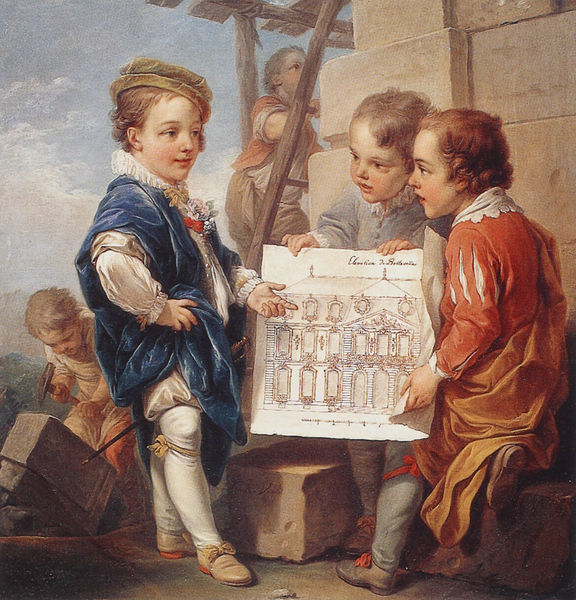
Titel: Allegorien der Künste
Künstler: Carle van Loo
Institution: San Francisco, The Fine Arts Museum of San Francisco
Schlagwörter: blau, gemälde, himmel, kopf, weiß, landschaft, blumen, hintergrund, hut, orange, skizze, zeichnung, dach, gebäude, haus, rot, schloss, malerei, mütze, architektur, band, barock, halten, kragen, samt, spitze, stein, steine, fünf, halskrause, portrait, gewand, haare, kind, blatt, locken, renaissance, rokoko, kinder, lächeln, bein, papier, ansicht, fassade, schuhe, jungen, knaben, mauer, klein, figuren, leiter, könig, karikatur, spielen, zeigefinger, steinmetz, junge, knie, zeigen, lächelnd, gerüst, knabe, bub, karrikatur, schwert, uniformen, demonstration, degen, stiefel, herrscher, schuh, allegorie, entwurf, krause, stift, gestus, handwerk, handwerker, quader, hammer, prinz, plan, adlige, niedlich, süß, klettern, bau, bauen, legende, architekten, grundriss, baustelle, maurer, aufriss, maßstab, bauplan, architekt, bauherr, stifter, architktur, baumeister, blaub, besprechung, meissel, thronfolger, entstehung, topos, kiner, goldig, sprossenleiter, am bau, spitzhammer, warchitektur